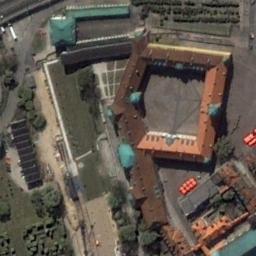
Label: palace